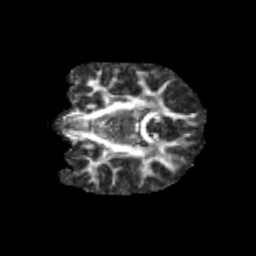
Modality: FA
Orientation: coronal
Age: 9
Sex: male
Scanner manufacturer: siemens
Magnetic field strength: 3 T
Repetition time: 3.8 s
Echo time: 0.07 s